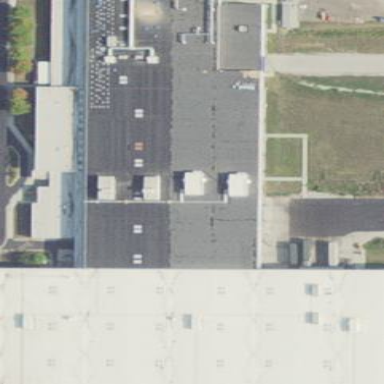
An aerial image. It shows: Industrial building.